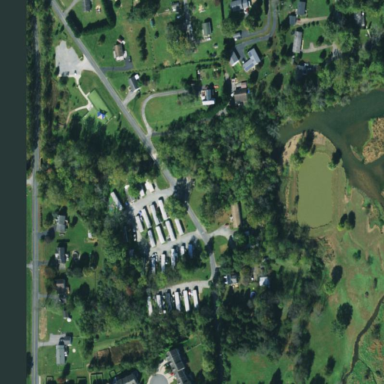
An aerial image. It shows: Residential area with mobile homes.